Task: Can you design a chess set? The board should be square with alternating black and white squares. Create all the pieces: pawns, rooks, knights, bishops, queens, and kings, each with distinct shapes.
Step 4870:
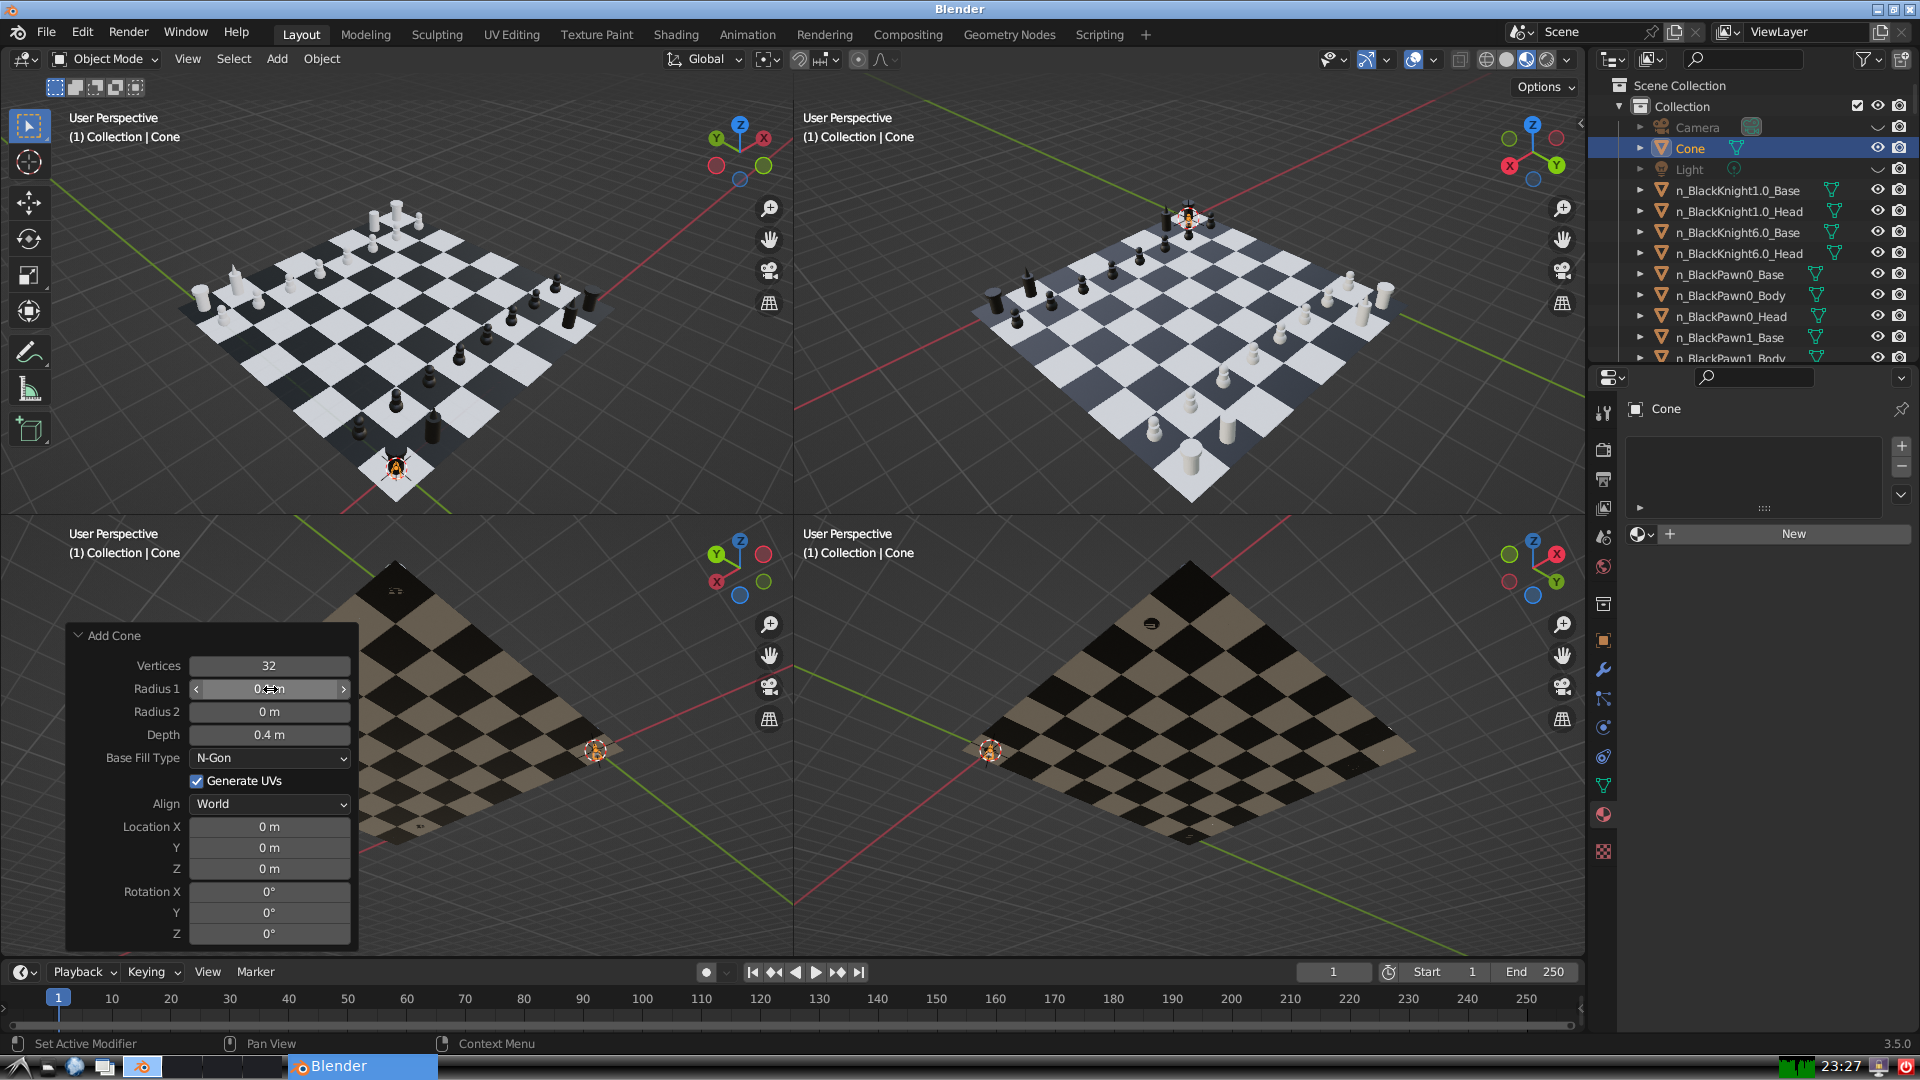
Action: click: no